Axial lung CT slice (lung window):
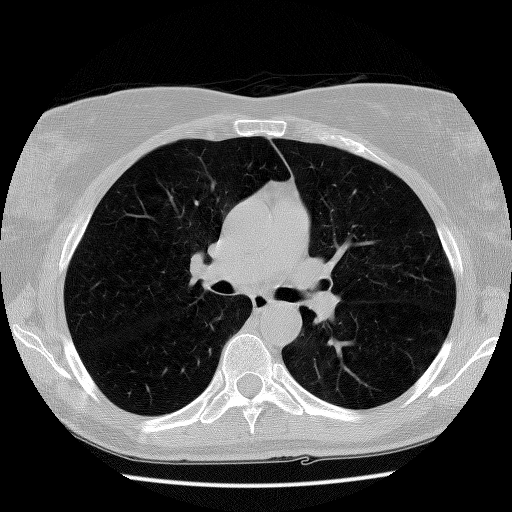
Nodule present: no